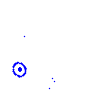
Particle: proton